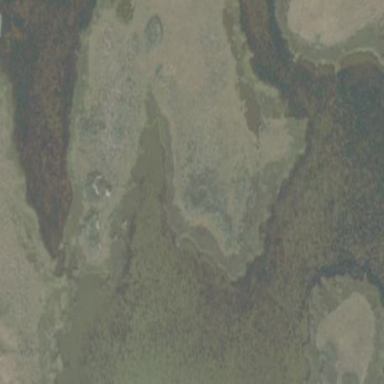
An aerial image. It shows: Marshy wetland area.